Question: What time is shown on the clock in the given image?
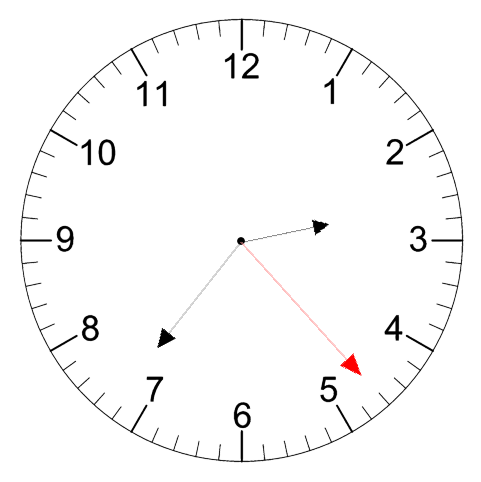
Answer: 02:36:23